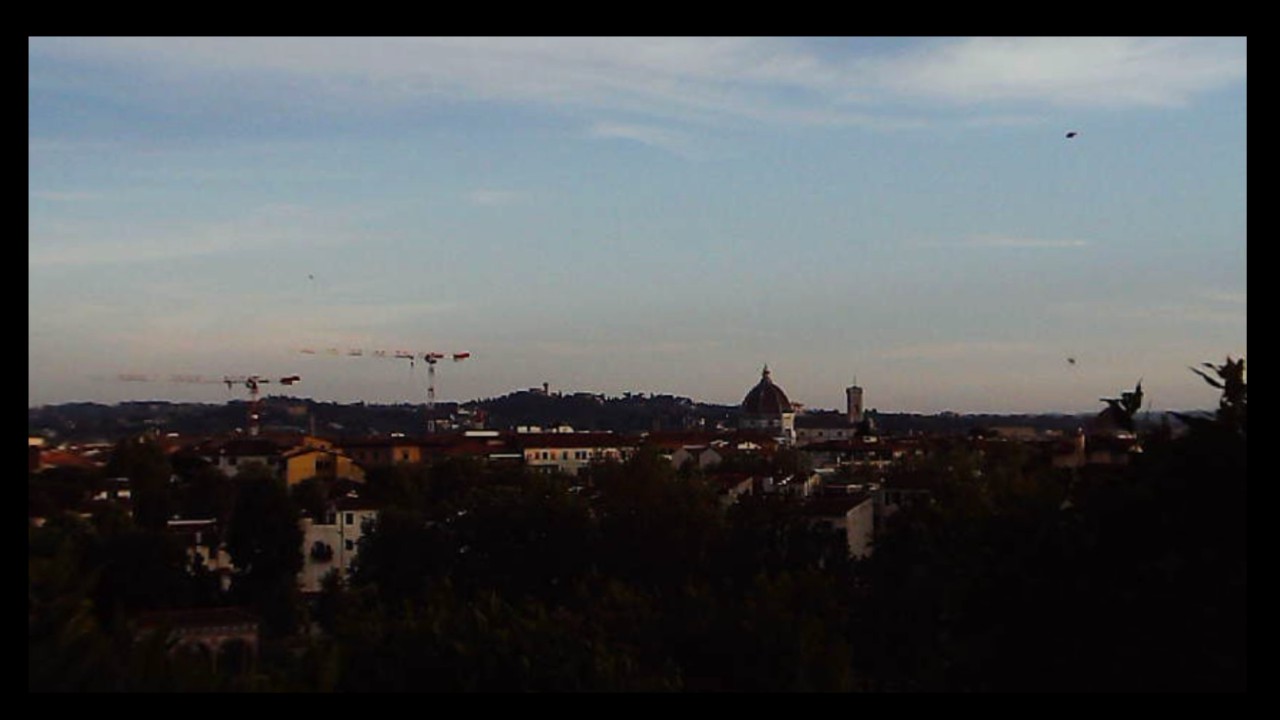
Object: DarwinFPV cineape20